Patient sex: M
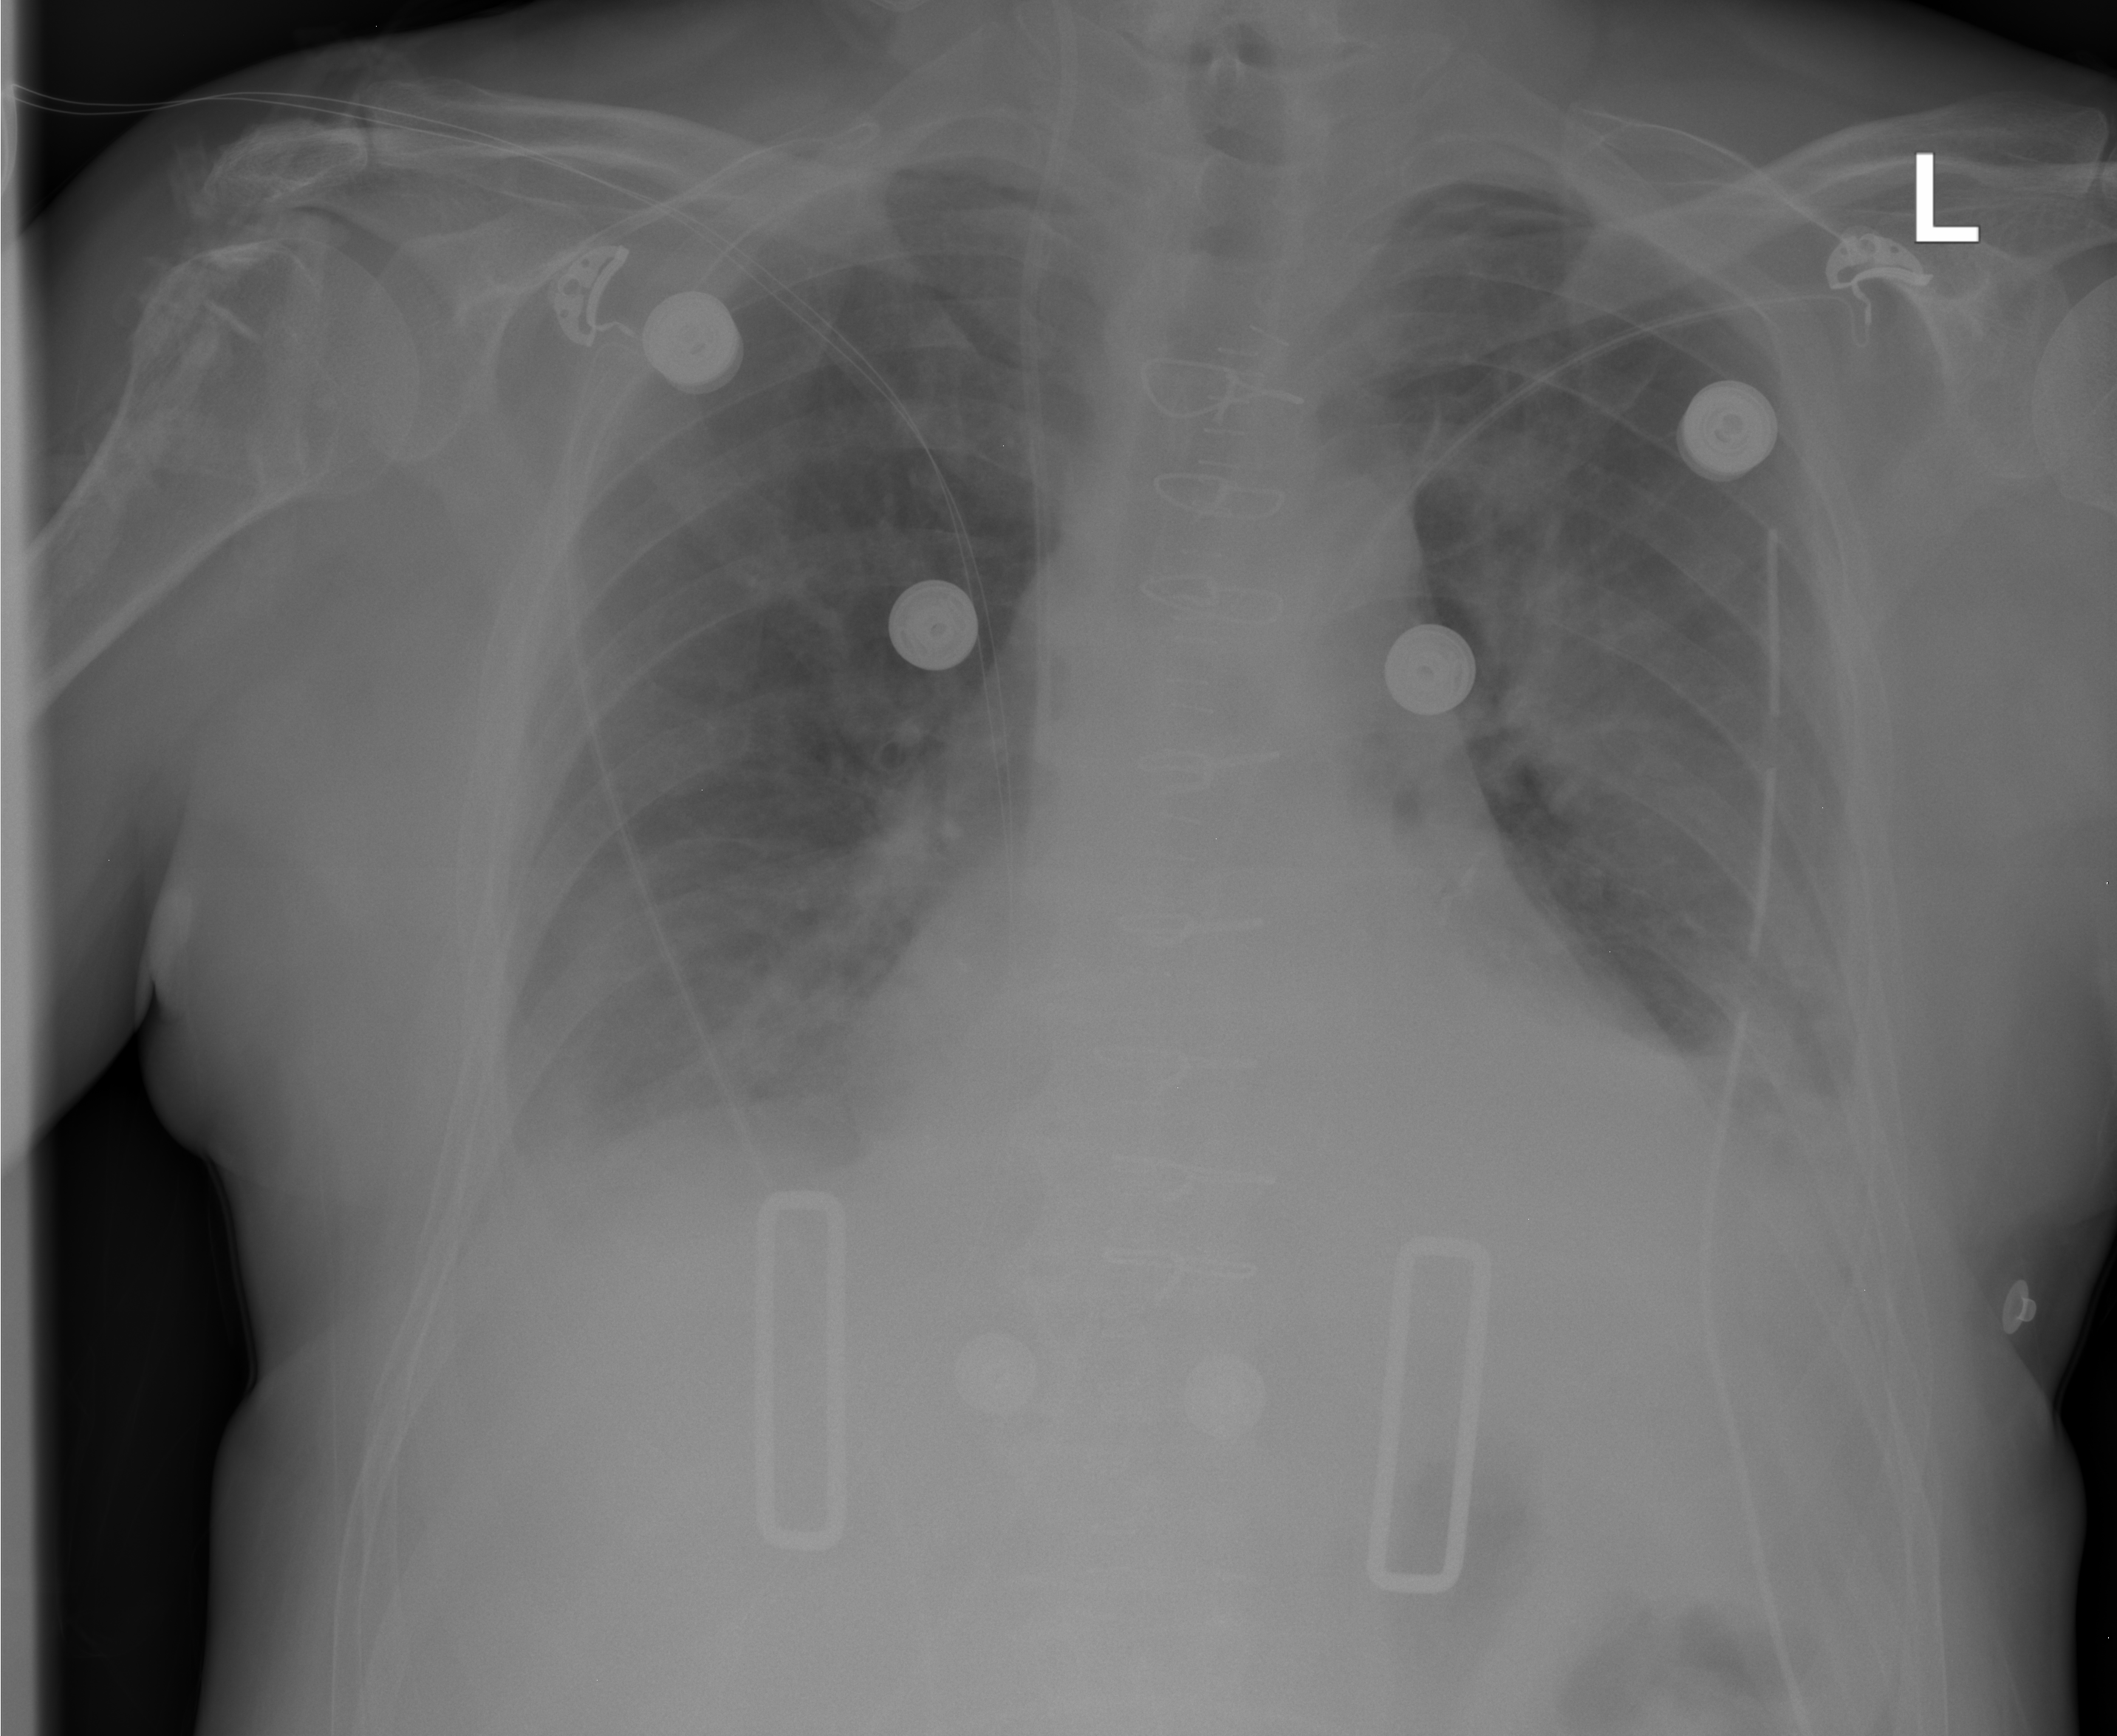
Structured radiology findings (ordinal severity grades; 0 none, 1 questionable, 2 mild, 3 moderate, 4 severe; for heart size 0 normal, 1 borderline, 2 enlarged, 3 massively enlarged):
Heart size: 0
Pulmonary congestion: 2
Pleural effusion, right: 2
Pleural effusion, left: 2
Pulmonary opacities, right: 0
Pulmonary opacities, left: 1
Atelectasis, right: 2
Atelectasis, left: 2